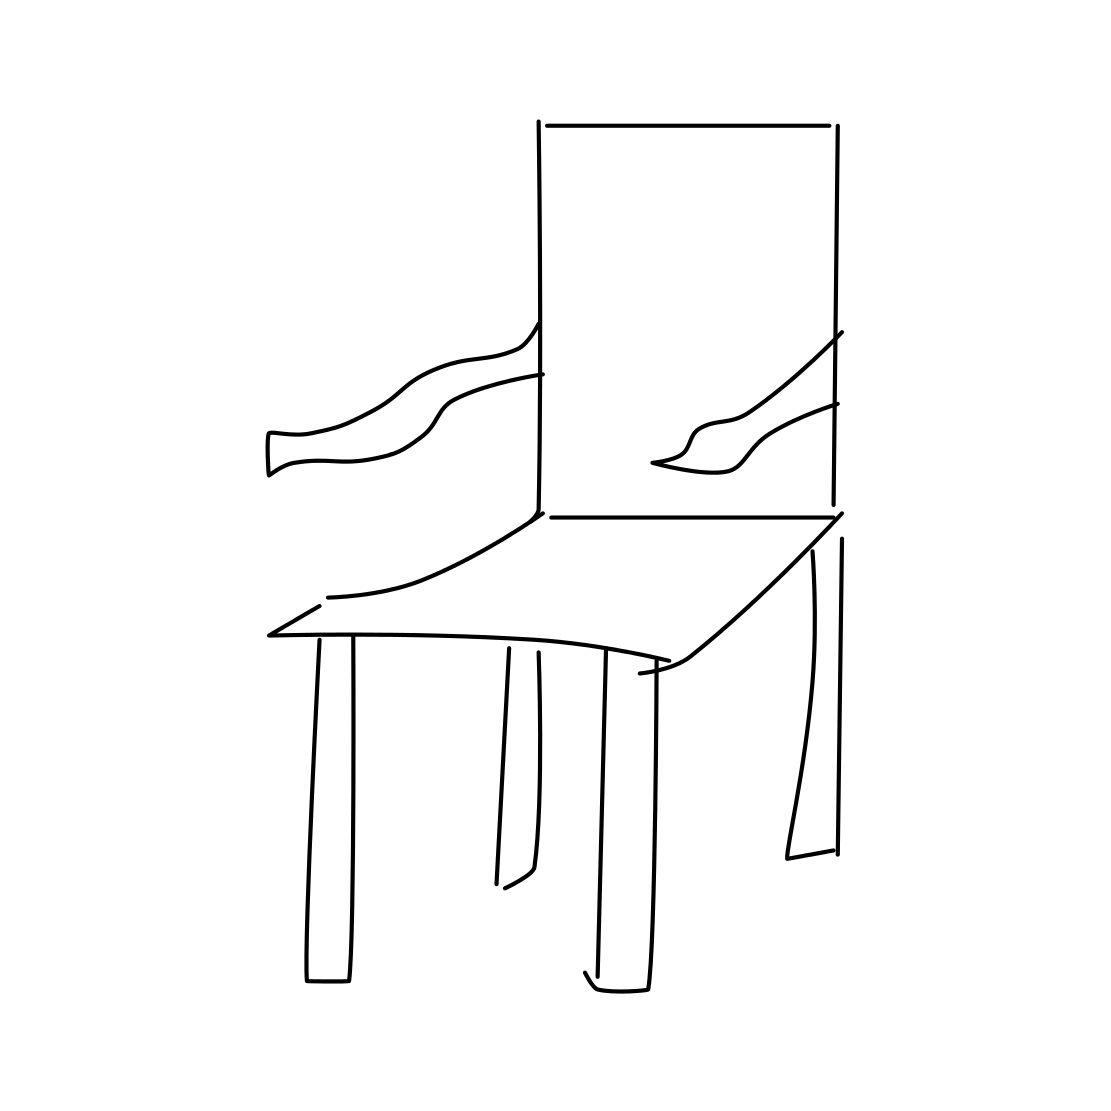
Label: chair